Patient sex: M
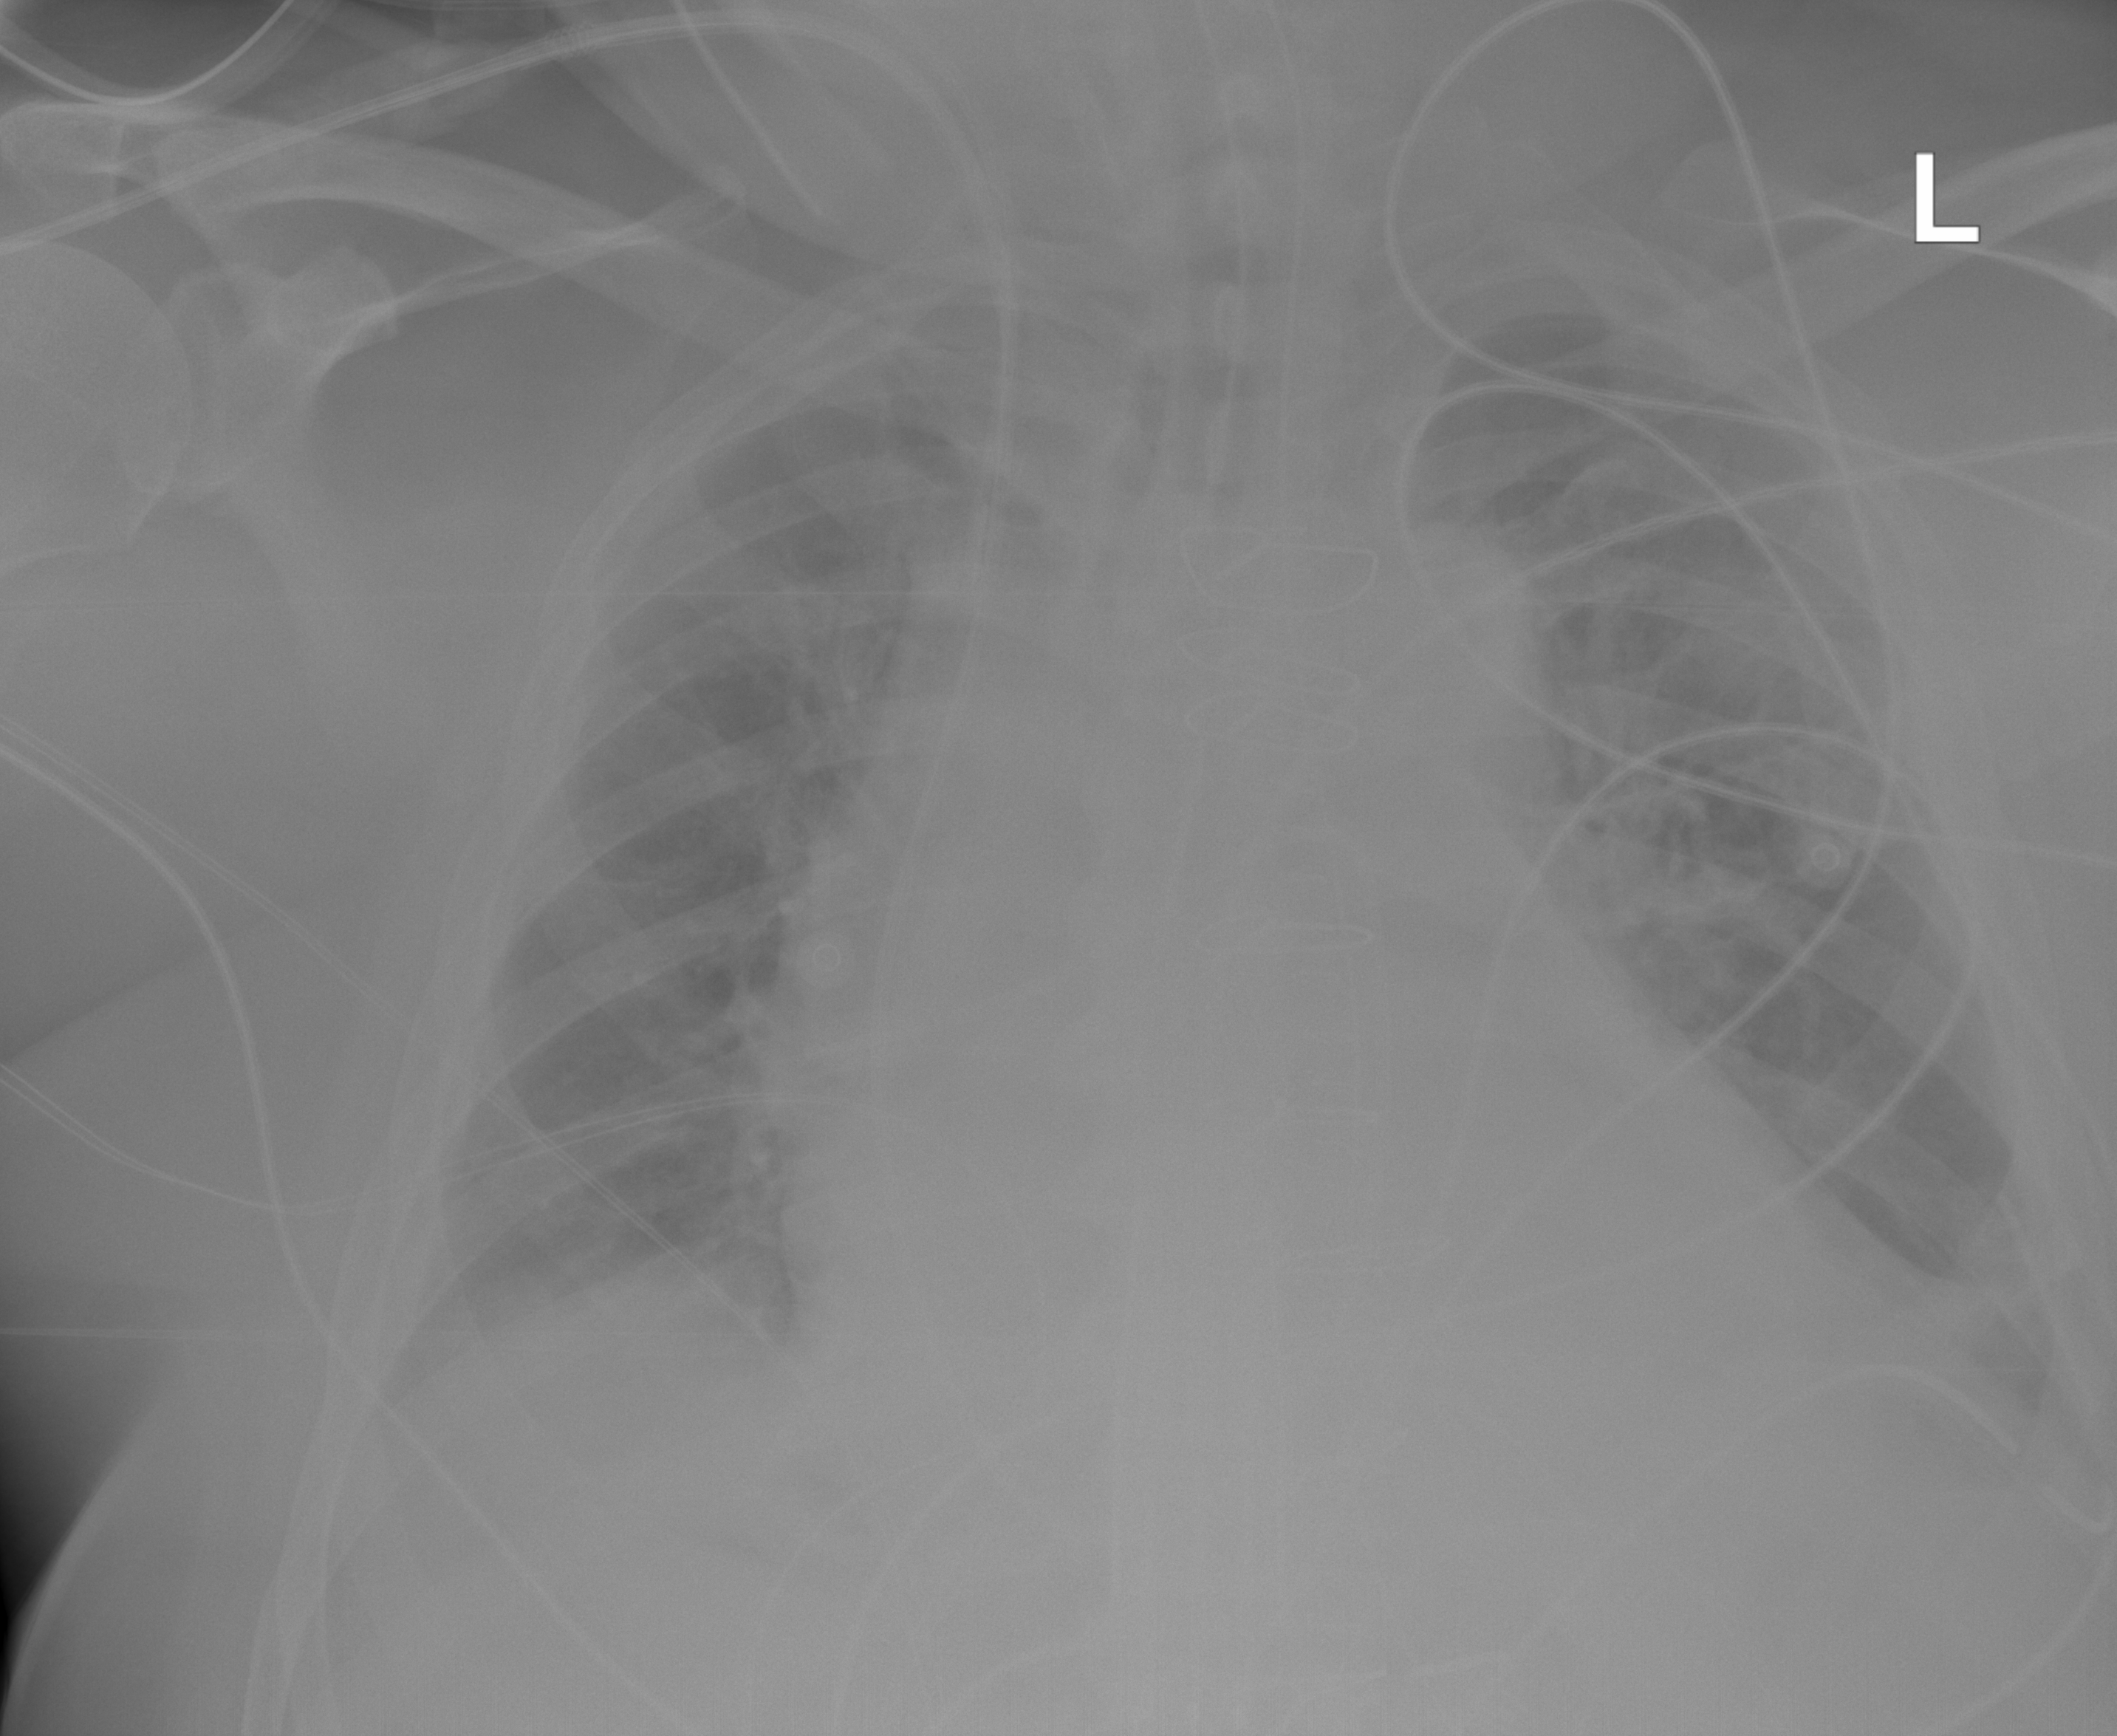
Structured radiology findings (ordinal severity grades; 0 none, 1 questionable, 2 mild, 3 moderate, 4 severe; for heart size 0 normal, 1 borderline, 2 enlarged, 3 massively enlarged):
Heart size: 2
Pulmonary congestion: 1
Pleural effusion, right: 0
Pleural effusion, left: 0
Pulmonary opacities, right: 0
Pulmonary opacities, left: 0
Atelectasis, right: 2
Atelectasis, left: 2